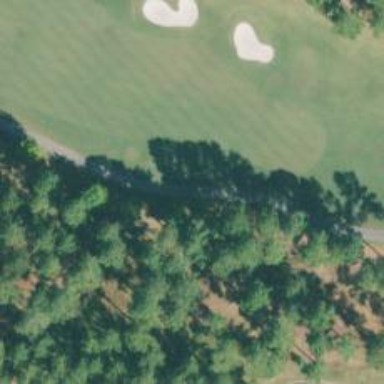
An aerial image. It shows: Service road designated as golf cart path.